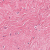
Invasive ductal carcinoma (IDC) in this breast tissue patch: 0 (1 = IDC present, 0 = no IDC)